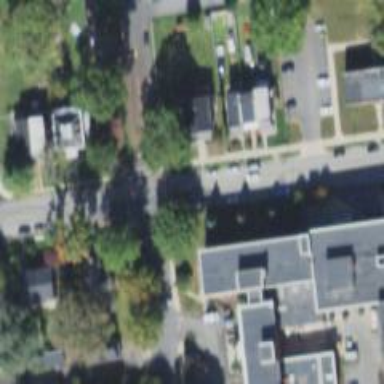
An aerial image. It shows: Residential road with asphalt surface. There is sidewalk on the left side.